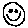
Label: smiley face